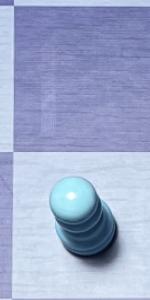
Label: Pawn_White